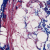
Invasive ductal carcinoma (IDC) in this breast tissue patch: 0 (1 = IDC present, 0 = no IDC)